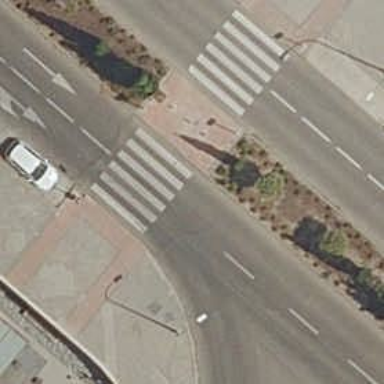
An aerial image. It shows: Uncontrolled crossing on the road.